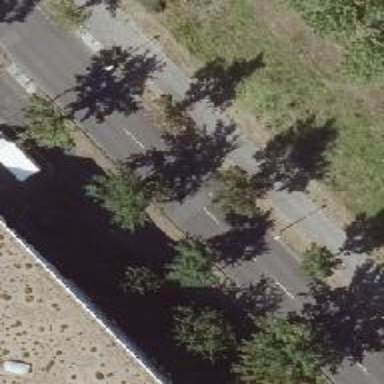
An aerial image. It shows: Beautiful avenue lined with deciduous broadleaved trees.